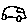
Label: car